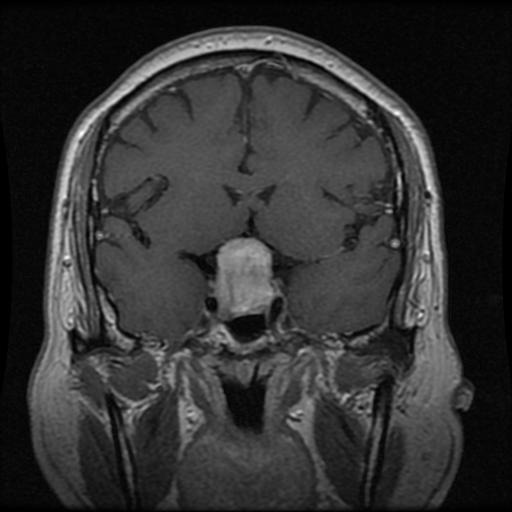
Label: pituitary